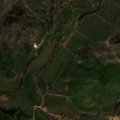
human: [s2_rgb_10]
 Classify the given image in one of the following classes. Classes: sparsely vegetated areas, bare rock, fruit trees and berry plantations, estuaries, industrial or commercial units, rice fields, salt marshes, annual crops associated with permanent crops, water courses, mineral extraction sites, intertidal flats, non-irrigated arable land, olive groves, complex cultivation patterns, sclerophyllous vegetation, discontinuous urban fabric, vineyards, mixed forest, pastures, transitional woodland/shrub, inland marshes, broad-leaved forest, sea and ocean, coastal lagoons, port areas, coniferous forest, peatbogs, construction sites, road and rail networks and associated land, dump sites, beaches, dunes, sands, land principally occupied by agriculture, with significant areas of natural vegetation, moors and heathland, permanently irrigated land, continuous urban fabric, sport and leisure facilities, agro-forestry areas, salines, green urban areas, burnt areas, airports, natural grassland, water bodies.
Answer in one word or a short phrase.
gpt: non-irrigated arable land, permanently irrigated land, rice fields, pastures, agro-forestry areas, mixed forest, transitional woodland/shrub